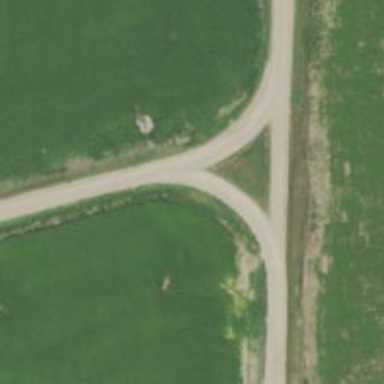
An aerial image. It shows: Tertiary link road.